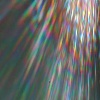
Label: sunburn